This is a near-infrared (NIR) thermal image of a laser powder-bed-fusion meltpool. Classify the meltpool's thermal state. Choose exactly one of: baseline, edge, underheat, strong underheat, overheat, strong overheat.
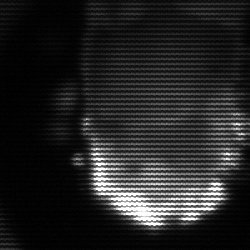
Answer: baseline